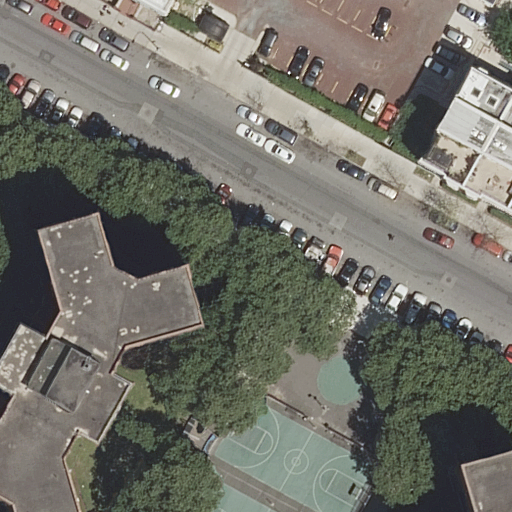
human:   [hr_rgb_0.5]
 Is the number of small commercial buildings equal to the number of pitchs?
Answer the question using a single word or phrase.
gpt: no

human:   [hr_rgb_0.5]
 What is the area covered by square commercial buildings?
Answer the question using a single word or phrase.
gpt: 0m2

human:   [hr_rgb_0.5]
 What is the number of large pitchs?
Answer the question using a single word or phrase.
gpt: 0

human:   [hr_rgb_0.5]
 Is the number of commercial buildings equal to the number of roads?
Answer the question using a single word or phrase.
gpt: no

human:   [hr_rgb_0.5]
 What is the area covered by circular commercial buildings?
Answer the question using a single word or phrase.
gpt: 0m2

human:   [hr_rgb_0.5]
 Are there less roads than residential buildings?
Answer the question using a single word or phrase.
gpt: no

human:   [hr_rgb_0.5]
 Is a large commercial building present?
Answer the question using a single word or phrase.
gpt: no

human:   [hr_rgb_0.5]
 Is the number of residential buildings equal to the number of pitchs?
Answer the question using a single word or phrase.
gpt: no

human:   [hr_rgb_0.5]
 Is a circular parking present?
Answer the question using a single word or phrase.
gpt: no

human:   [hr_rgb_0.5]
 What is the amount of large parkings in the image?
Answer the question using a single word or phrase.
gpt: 1

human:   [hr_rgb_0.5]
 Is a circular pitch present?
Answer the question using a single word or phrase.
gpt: no

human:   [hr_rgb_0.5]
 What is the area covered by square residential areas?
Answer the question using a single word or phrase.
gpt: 0m2

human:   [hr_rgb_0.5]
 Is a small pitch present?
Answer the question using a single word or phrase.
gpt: no

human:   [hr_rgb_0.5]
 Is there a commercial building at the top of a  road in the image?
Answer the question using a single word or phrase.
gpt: no

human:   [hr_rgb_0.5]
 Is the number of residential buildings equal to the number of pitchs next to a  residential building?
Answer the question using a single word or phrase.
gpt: no

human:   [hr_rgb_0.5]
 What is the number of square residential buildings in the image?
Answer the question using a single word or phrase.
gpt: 0

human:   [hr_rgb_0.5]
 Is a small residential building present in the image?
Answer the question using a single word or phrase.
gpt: yes

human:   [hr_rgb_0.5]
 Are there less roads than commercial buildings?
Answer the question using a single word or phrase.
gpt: no

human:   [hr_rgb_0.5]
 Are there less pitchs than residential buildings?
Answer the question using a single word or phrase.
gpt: yes

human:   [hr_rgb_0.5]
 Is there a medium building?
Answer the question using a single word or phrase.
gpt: yes

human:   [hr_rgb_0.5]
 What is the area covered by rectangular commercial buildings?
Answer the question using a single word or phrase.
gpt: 0m2

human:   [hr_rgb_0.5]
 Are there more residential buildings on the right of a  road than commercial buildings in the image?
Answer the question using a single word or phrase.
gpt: yes

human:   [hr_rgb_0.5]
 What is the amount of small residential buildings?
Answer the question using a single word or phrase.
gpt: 1

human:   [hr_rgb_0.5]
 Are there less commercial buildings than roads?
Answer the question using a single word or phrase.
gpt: yes

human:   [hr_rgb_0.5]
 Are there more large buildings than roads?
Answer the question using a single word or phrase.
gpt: no

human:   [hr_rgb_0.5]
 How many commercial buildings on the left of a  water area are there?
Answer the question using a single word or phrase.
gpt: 0

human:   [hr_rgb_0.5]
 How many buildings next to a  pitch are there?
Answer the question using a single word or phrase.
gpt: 4

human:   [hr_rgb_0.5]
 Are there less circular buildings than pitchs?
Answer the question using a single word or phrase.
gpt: yes

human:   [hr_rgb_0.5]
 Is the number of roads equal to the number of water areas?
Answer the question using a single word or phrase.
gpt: no

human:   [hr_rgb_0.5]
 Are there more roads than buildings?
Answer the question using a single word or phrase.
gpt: yes

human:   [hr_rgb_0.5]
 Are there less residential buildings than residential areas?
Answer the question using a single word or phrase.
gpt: no

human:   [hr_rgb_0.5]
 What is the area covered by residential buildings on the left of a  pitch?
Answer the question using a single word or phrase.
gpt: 203m2

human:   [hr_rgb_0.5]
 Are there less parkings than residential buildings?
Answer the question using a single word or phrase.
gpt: yes

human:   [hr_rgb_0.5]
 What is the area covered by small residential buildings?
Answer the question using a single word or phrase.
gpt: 7m2

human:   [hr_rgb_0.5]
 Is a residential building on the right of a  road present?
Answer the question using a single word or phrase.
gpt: yes

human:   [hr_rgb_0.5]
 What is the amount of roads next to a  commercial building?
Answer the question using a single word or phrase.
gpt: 0